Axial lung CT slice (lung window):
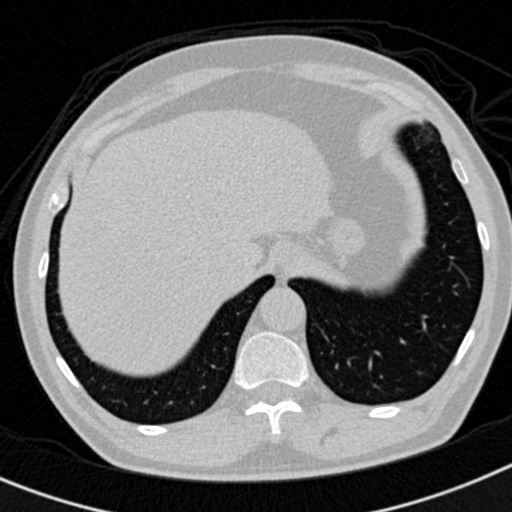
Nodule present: no